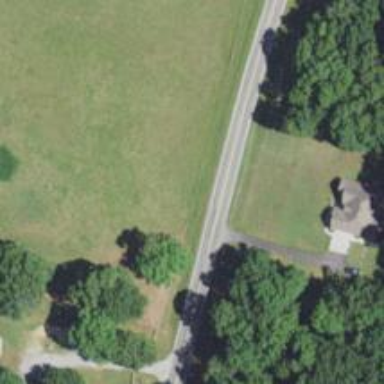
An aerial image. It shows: Driveway.